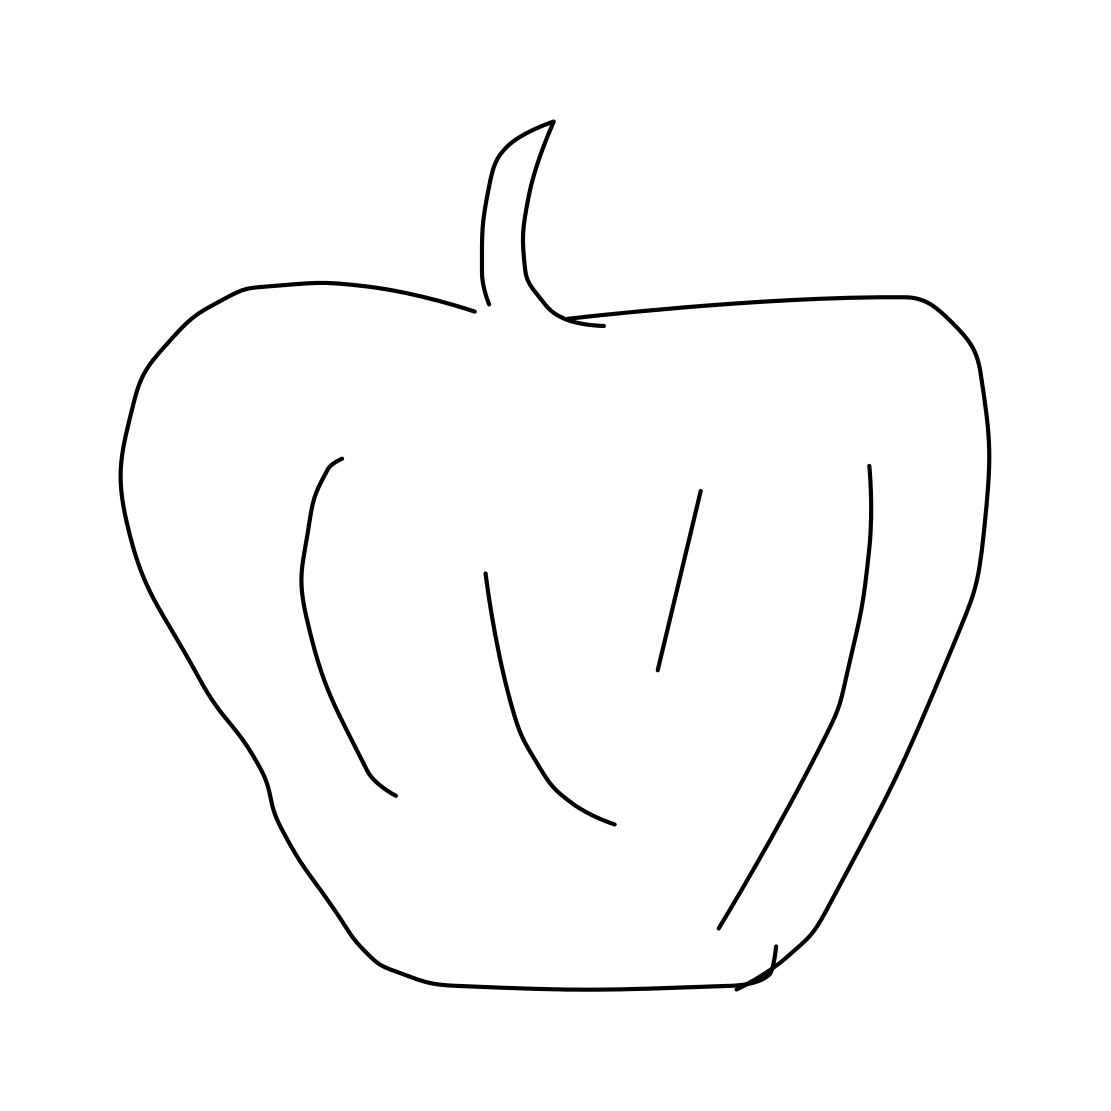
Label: apple